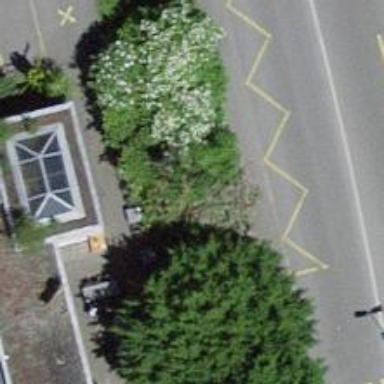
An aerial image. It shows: Bus stop with sheltered platform for public transport.